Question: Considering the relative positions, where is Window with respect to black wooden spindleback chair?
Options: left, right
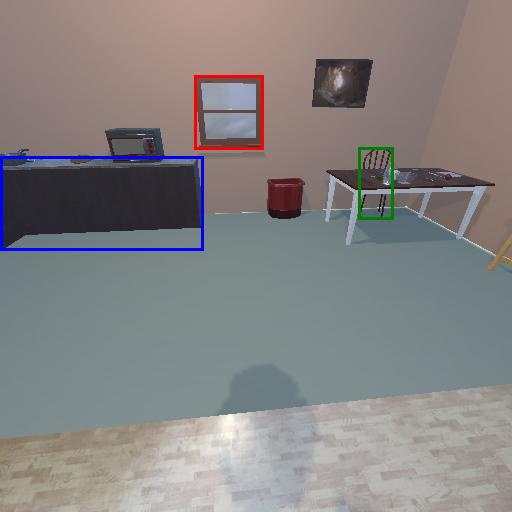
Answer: left